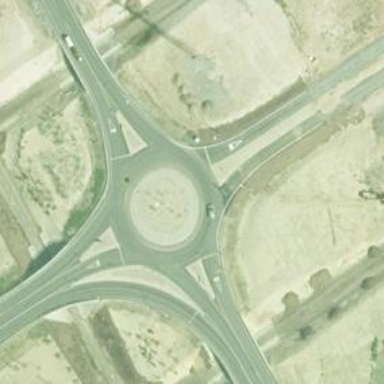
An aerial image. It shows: Secondary road with asphalt surface leading to roundabout junction.